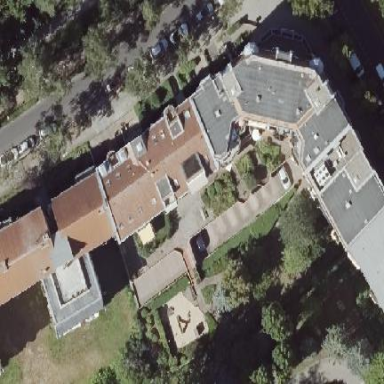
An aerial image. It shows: Gabled roof adorns the apartments building.